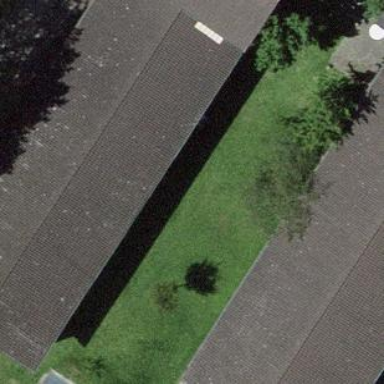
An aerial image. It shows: School building.